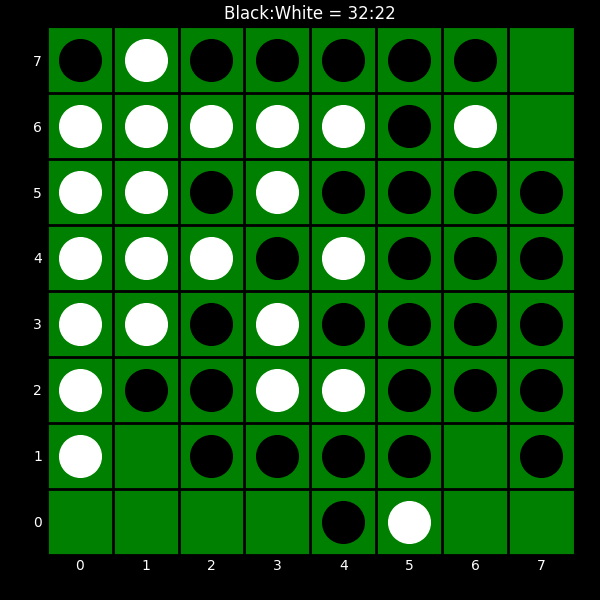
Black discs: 32
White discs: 22